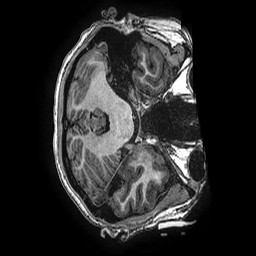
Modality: T1w
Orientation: axial
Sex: female
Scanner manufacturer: ge
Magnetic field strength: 3 T
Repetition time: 0.00766 s
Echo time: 0.003476 s